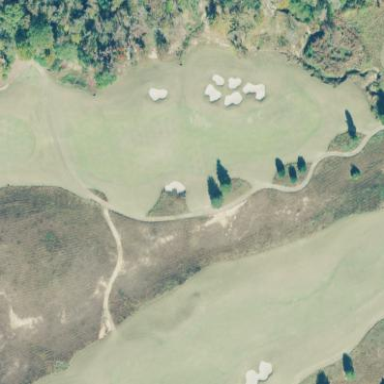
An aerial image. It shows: Area with grass used as rough in golf course.